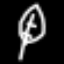
Label: leaf